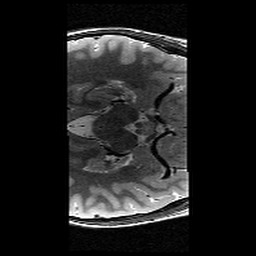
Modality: T2w
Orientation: axial
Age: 13
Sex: female
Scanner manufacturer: siemens
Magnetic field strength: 3 T
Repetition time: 9.23 s
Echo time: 0.067 s